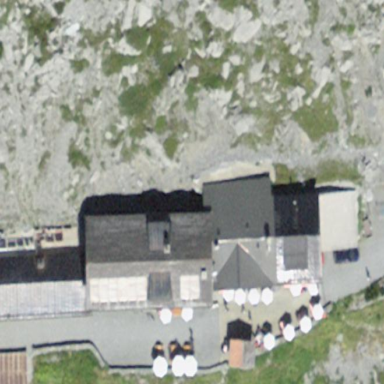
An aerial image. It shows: Building that functions as both restaurant and hotel.